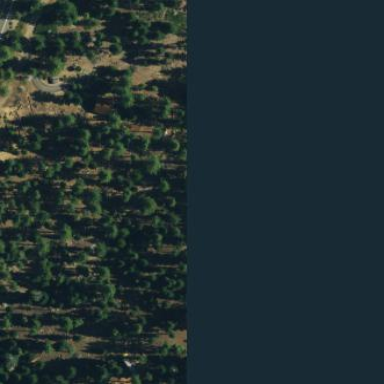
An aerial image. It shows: Evergreen woodland with needle-leaved trees.